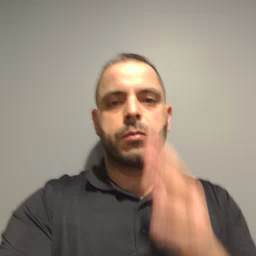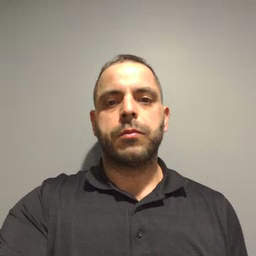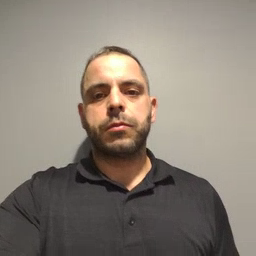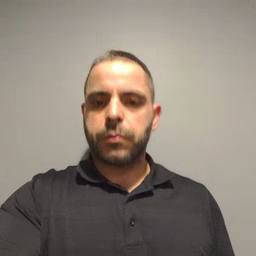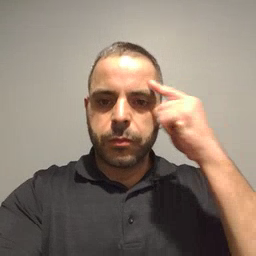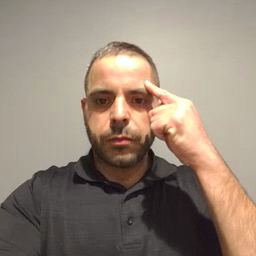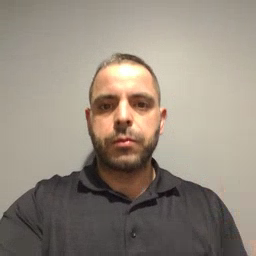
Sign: think